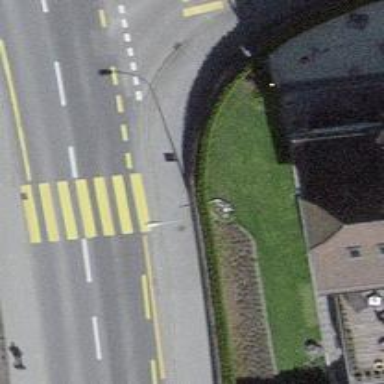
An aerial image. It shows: Kerb barrier.